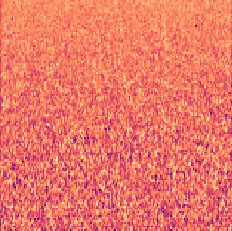
Sound class: Fire crackling